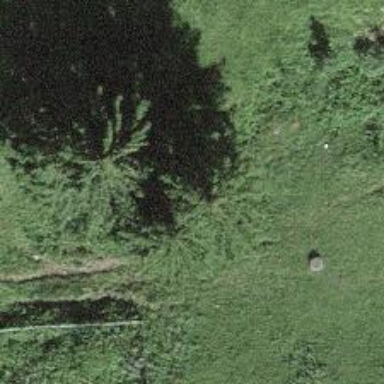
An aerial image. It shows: Single tag "natural: tree."